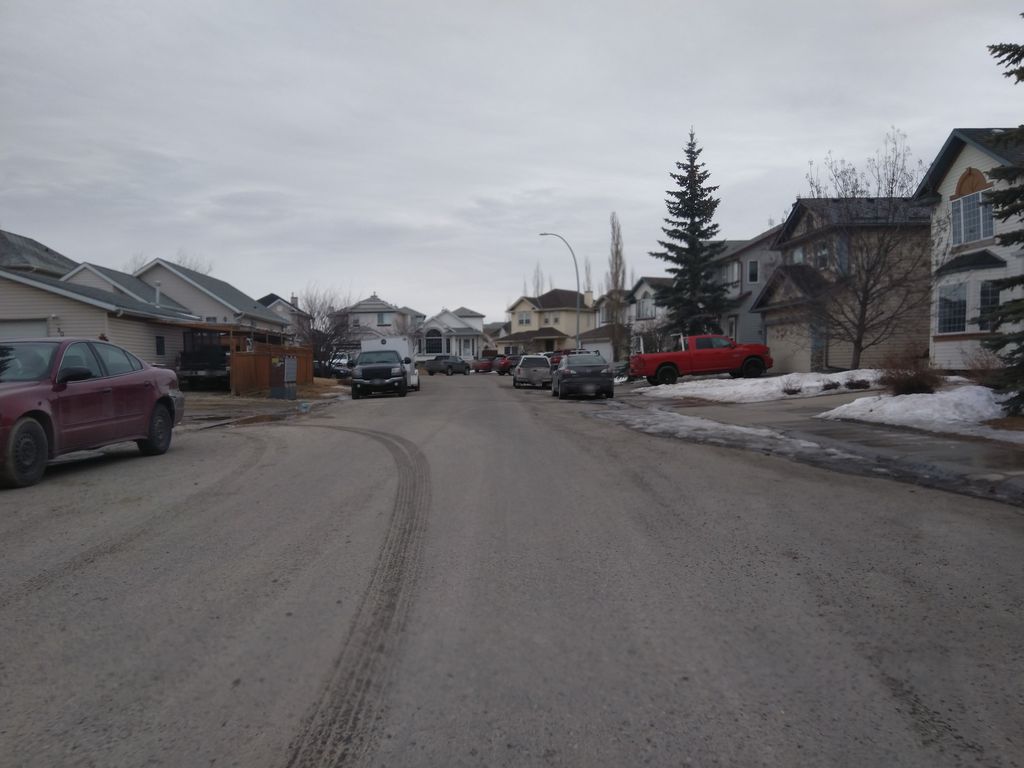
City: calgary